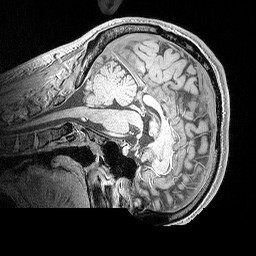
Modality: MP2RAGE
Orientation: sagittal
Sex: male
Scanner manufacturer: siemens
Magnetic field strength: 3 T
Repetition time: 5 s
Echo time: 0.00292 s